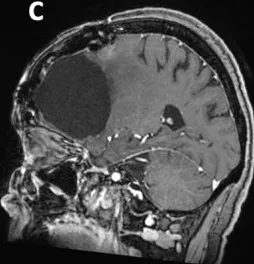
Coronal and sagittal postcontrast T1-weighted imaging.
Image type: radiology (mri)